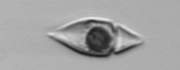
Label: Amphidinium